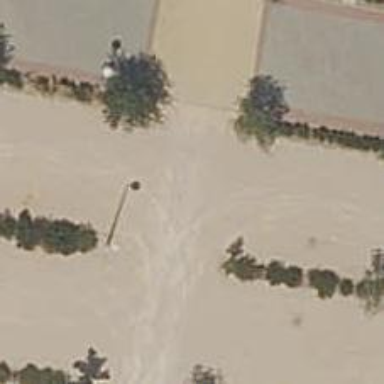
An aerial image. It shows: Parking aisle with sandy surface.